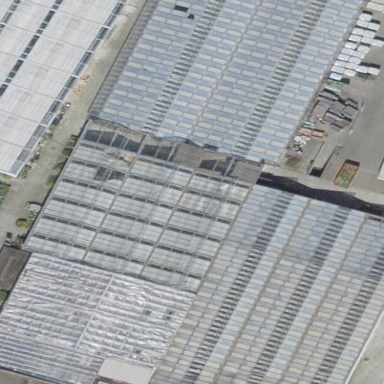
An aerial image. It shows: Greenhouse.